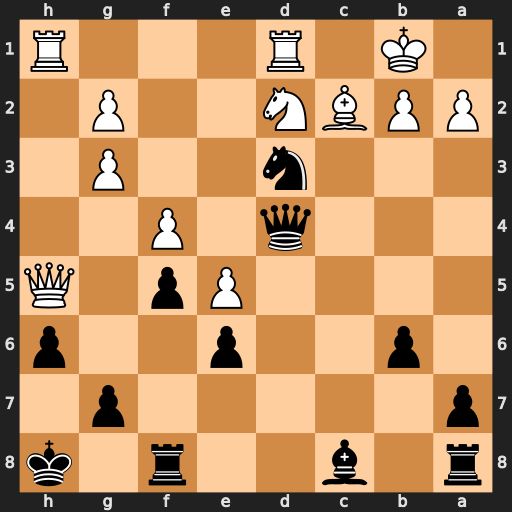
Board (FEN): r1b2r1k/p5p1/1p2p2p/4Pp1Q/3q1P2/3n2P1/PPBN2P1/1K1R3R
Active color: b
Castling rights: -
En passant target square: -
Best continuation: Qxb2#